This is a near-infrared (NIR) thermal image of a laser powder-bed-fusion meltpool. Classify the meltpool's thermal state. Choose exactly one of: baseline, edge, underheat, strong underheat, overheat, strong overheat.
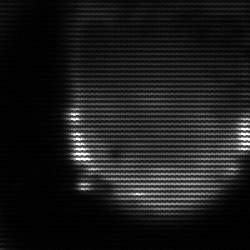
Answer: edge